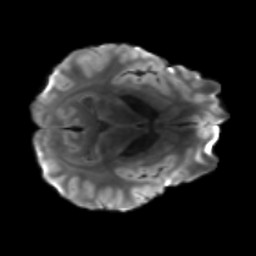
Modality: T2w
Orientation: axial
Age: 23
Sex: female
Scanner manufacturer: siemens
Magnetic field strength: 3 T
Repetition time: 3.5 s
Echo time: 0.086 s